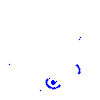
Particle: proton